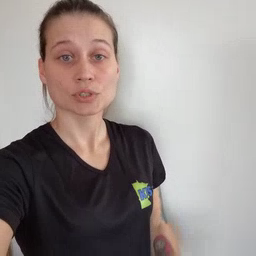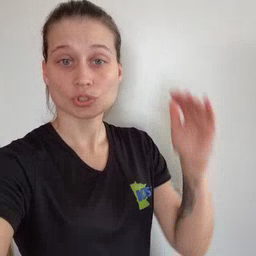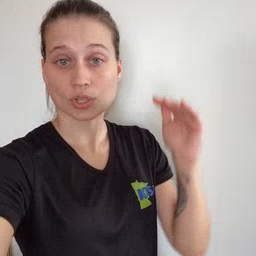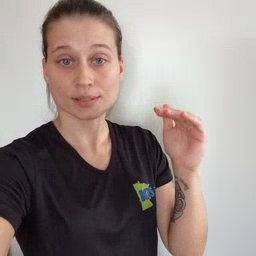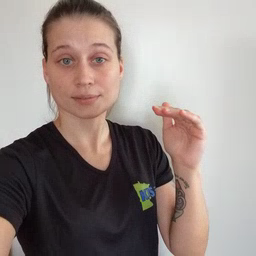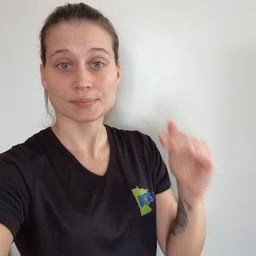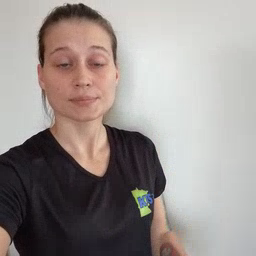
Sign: child